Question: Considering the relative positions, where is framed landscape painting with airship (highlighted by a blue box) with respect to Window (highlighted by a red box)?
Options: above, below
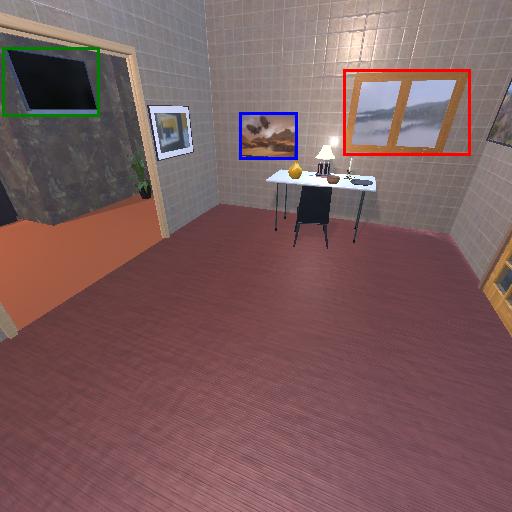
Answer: above